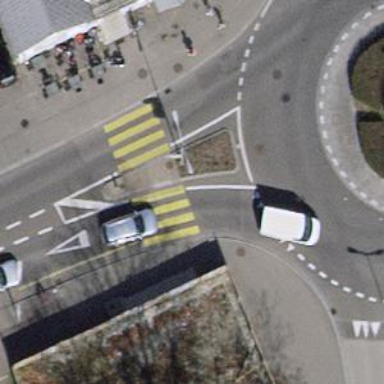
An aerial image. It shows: Paved secondary road with cycle lane.